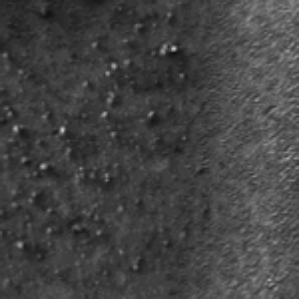
Label: frost